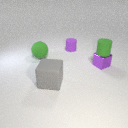
large green rubber sphere to the left of large gray rubber cube